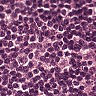
Metastatic tissue present: no